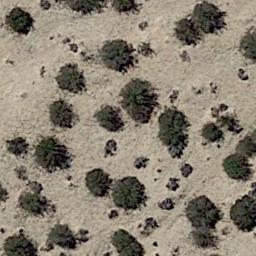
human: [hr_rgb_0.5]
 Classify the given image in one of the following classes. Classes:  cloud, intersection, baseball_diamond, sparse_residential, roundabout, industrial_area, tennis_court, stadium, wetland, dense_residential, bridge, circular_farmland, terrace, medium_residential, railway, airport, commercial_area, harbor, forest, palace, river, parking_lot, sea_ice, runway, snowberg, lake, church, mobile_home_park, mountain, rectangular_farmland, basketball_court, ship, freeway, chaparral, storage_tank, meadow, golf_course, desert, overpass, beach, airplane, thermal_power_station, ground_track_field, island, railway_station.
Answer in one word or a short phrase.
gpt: chaparral